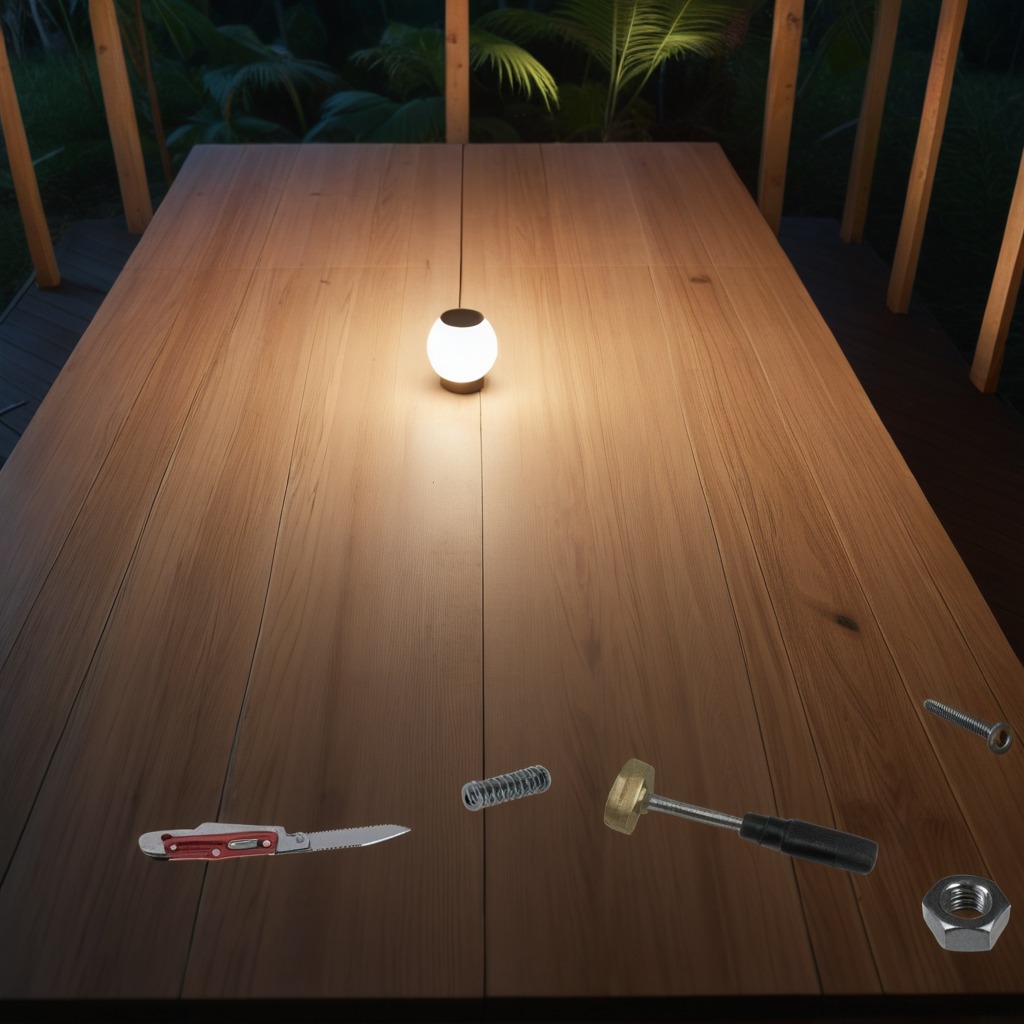
A utility knife, a metal machine screw, a hammer, a coiled metal spring, and a metal nut are lying on a wooden table inside a jungle field workshop tent at night.